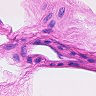
Metastatic tissue present: no